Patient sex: M
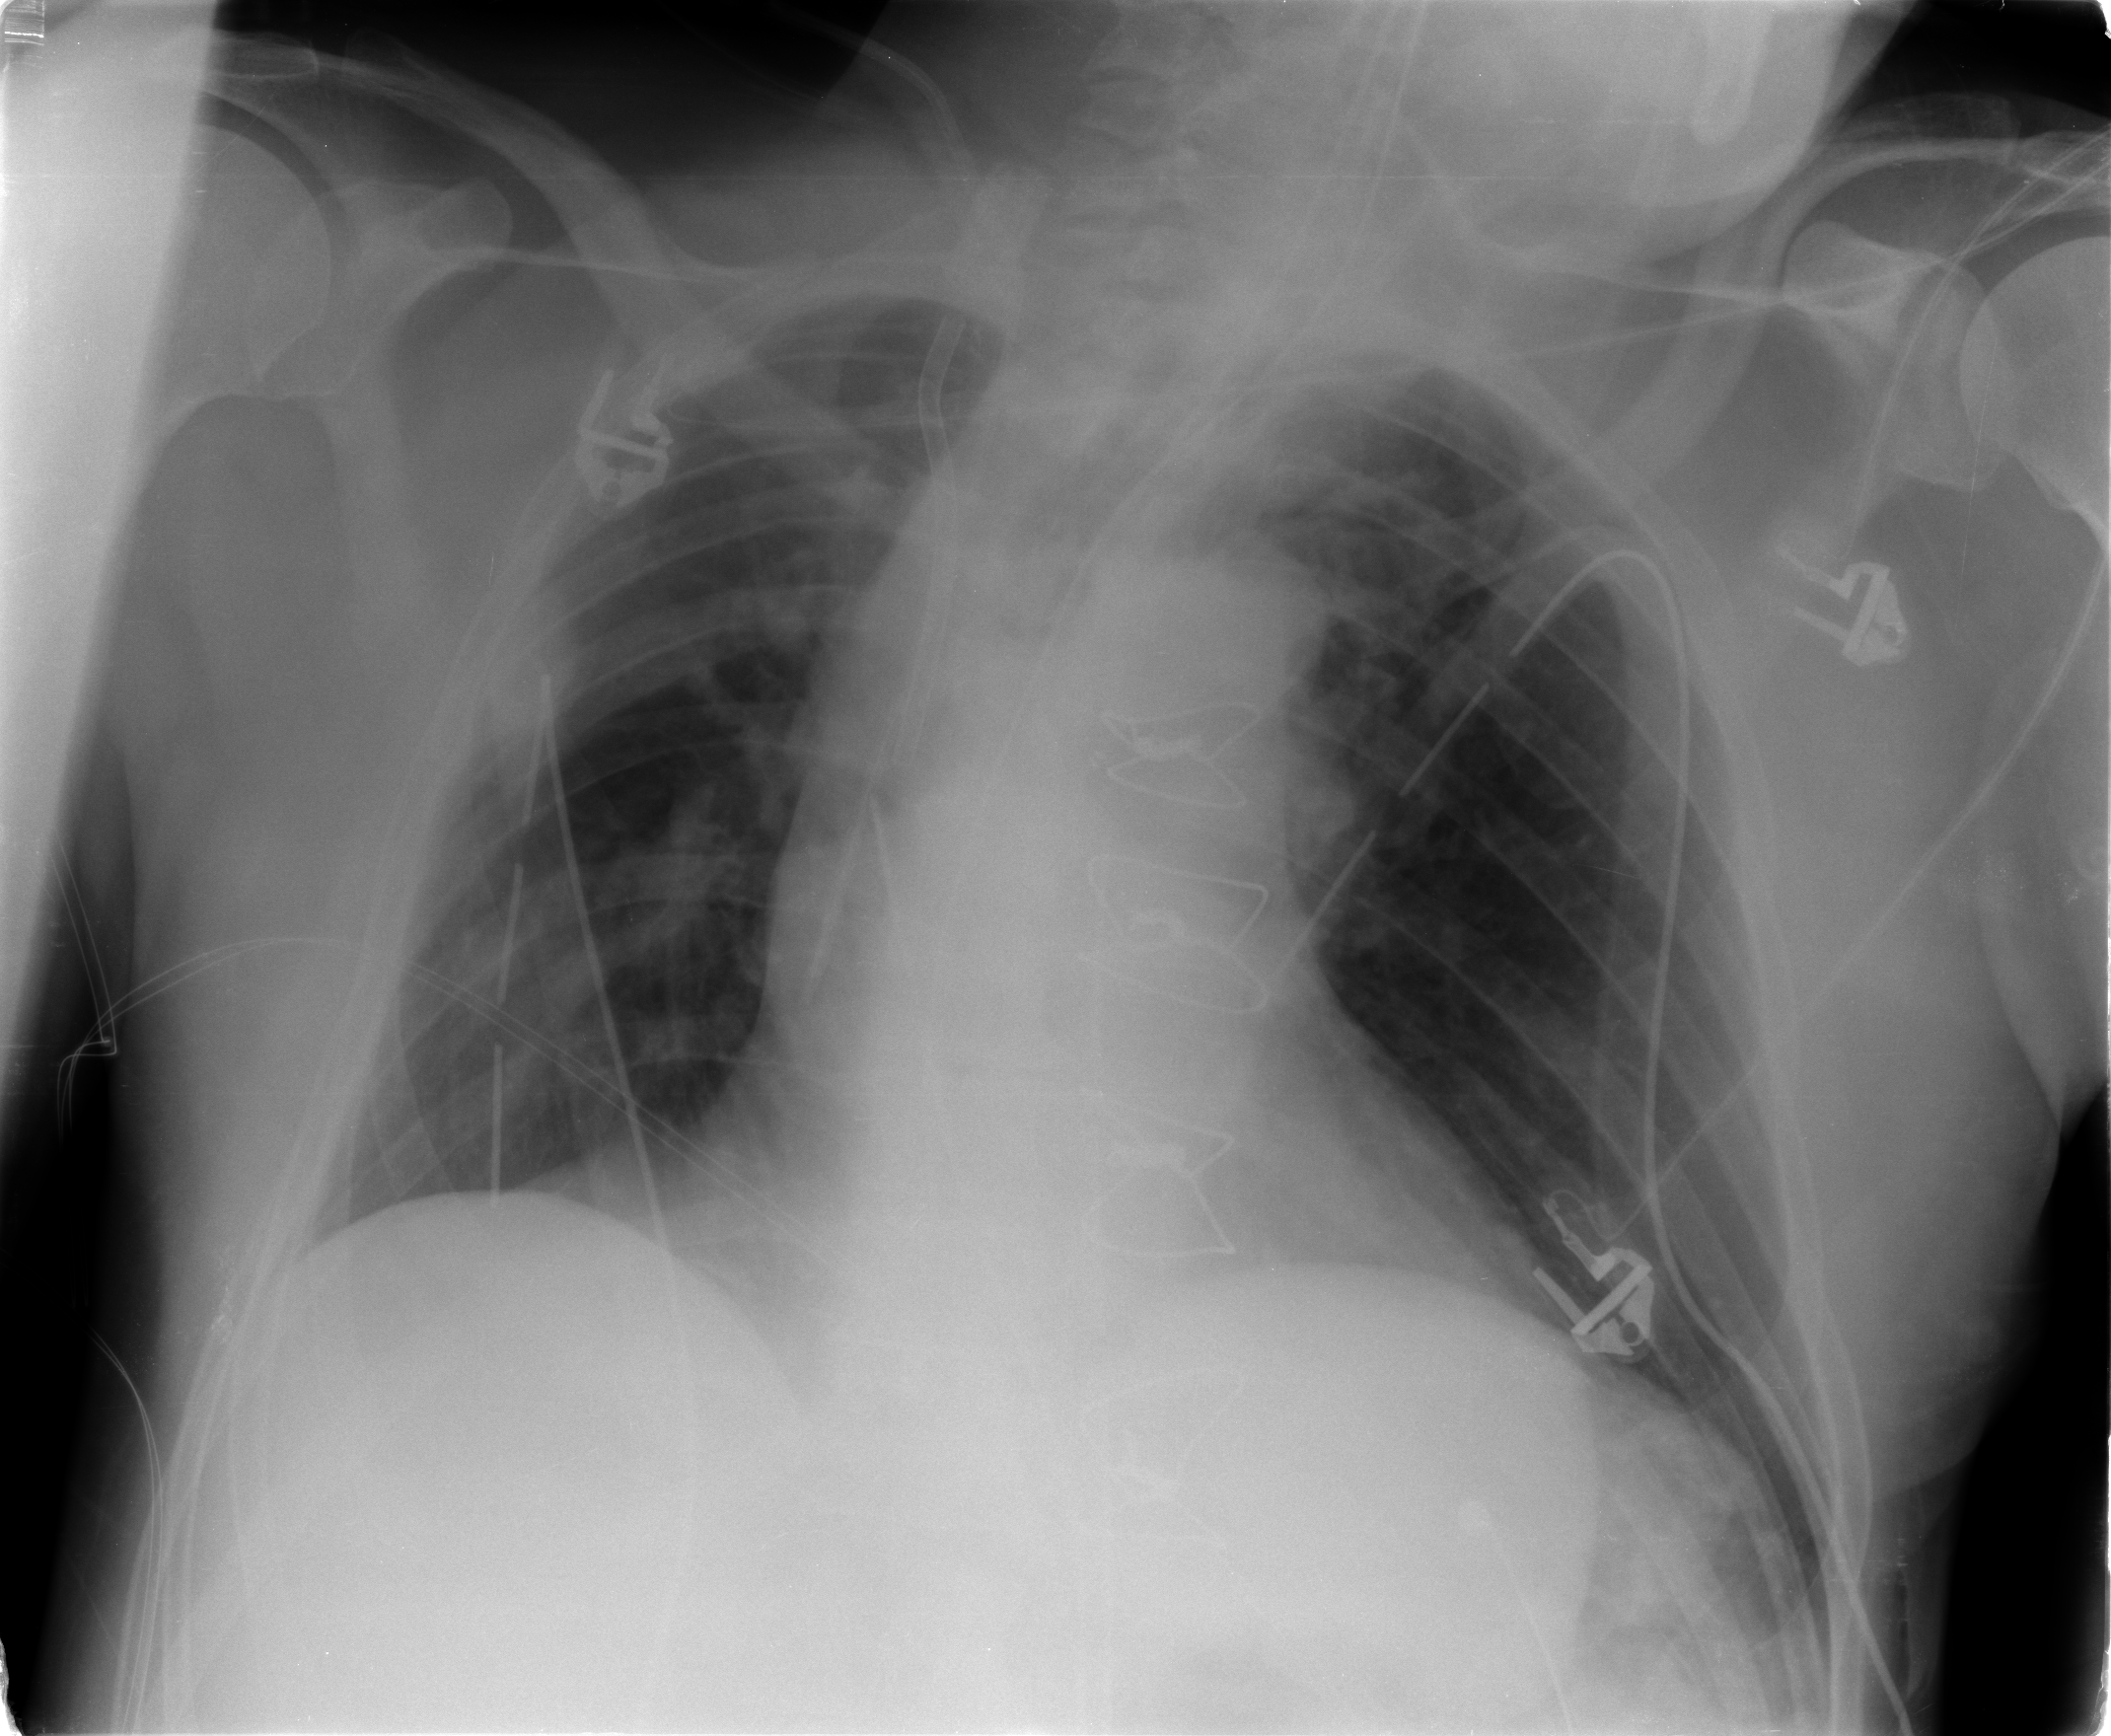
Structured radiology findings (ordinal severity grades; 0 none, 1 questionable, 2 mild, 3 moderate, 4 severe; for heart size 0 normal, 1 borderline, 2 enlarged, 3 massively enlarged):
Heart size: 2
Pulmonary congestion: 1
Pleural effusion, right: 0
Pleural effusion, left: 0
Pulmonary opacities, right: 0
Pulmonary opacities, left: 0
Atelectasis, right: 1
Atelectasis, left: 0